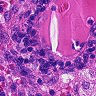
Metastatic tissue present: no